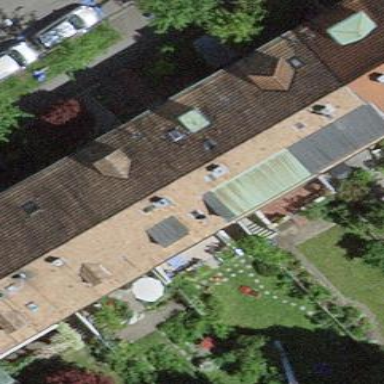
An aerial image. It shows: Terrace building.